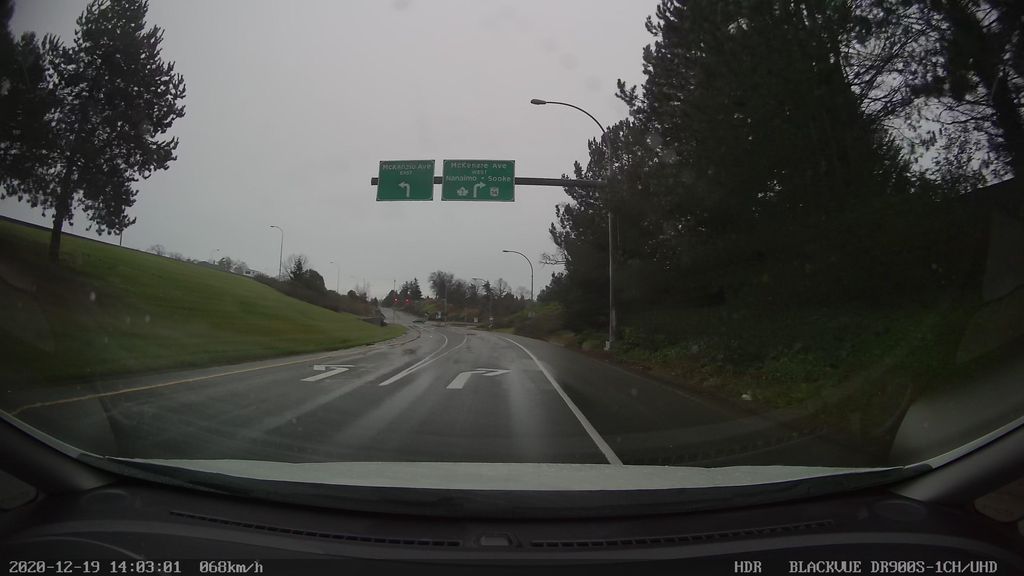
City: victoria